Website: ulta-beauty
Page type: customer-info-address
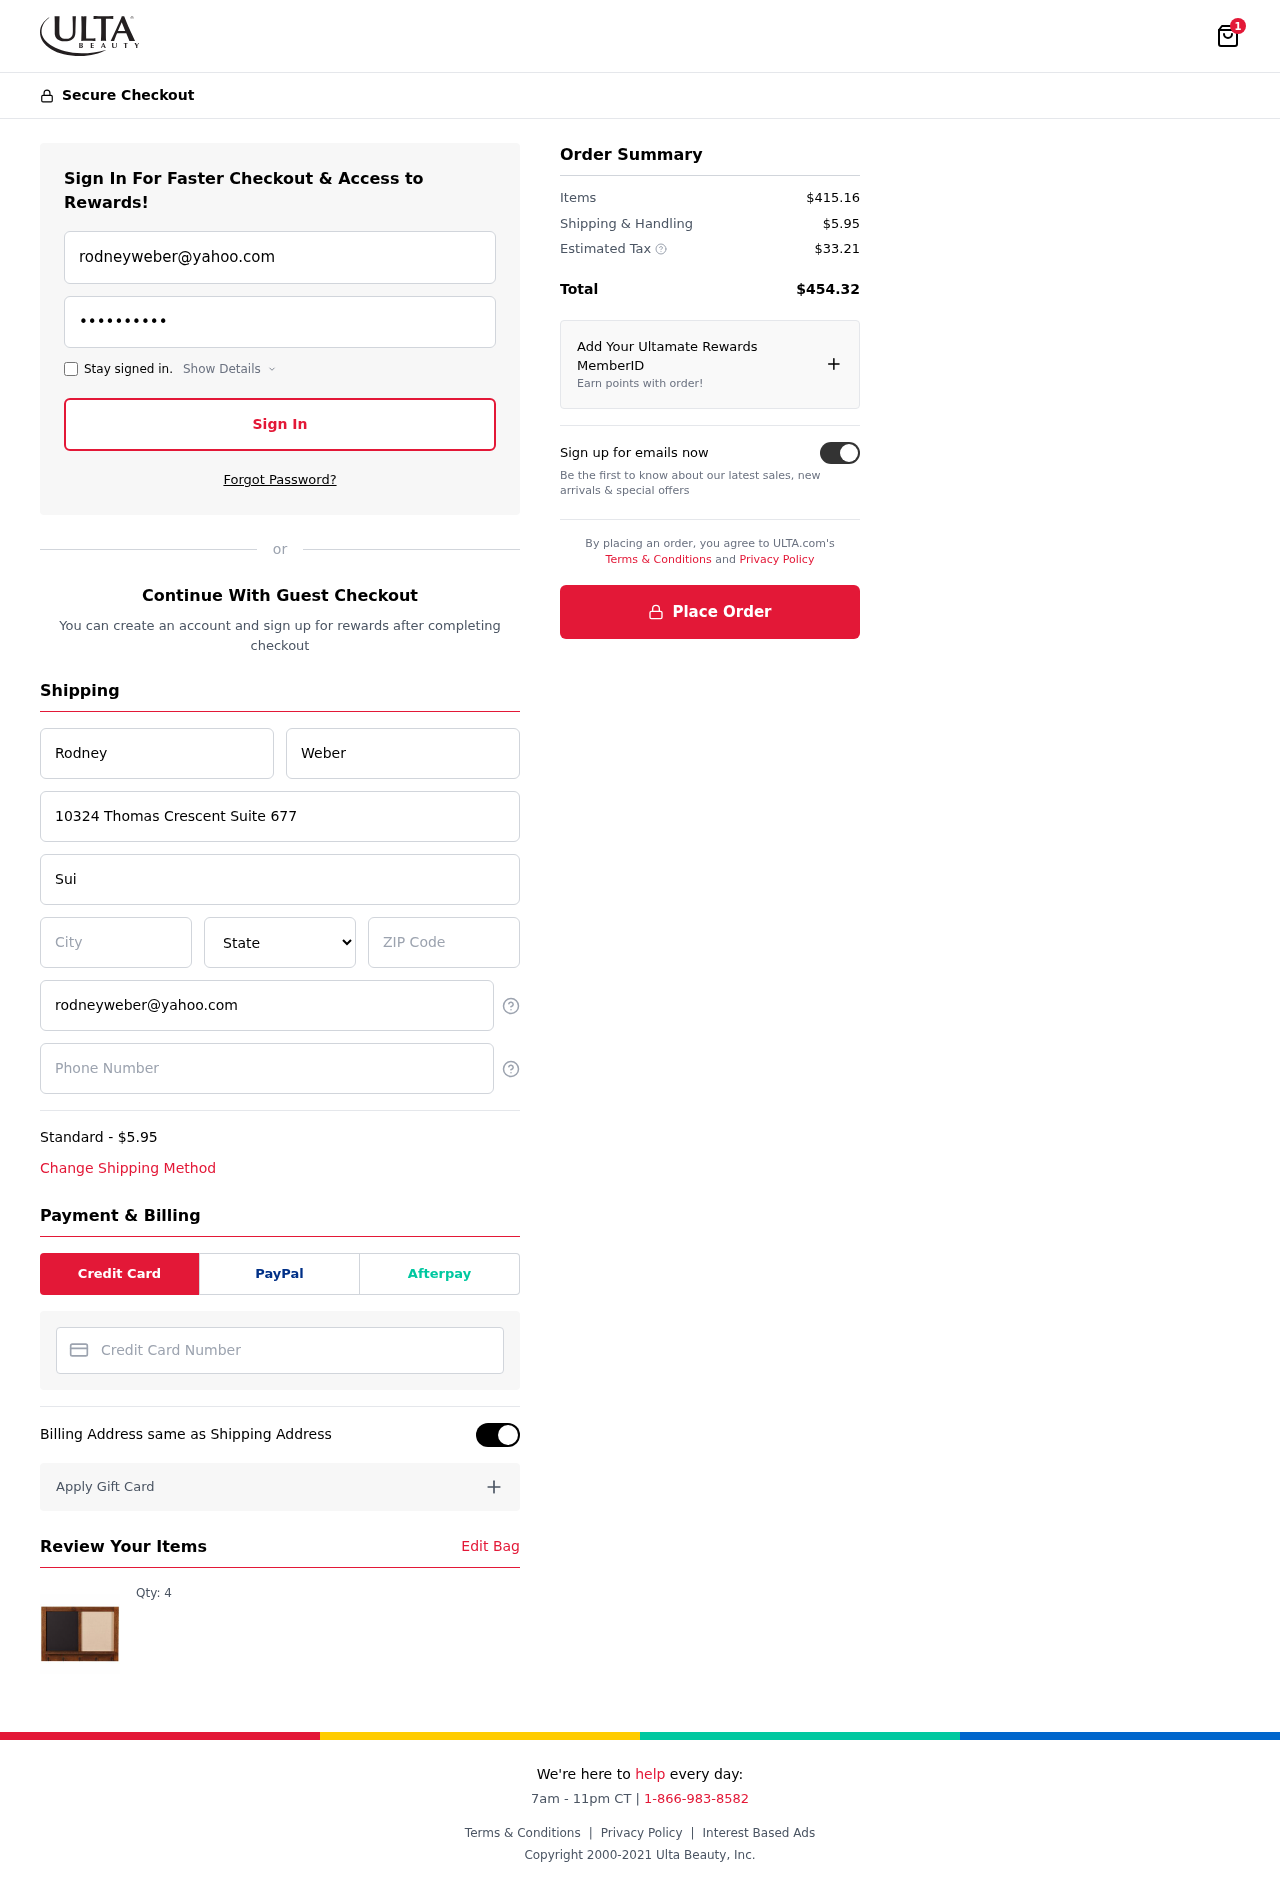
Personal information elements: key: PII_CARD_NUMBER
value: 3788 3755 0375 892
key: PII_CITY
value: Christopherside
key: PII_EMAIL
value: rodneyweber@yahoo.com
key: PII_FIRSTNAME
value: Rodney
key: PII_LASTNAME
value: Weber
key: PII_PHONE
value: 7025877217
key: PII_POSTCODE
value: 24733
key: PII_STATE
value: Mississippi
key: PII_STREET
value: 10324 Thomas Crescent Suite 677
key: PII_STREET2
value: Suite 628
Product elements: key: PRODUCT1_QUANTITY
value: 4
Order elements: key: ORDER_NUM_ITEMS
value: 1
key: ORDER_SHIPPING_COST
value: $5.95
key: ORDER_ITEMS_TOTAL
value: $415.16
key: ORDER_SHIPPING_COST2
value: $5.95
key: ORDER_TAX
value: $33.21
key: ORDER_TOTAL
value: $454.32